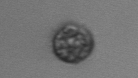
Label: coccolithophorid